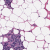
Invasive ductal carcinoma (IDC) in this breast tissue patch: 0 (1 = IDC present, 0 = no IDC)